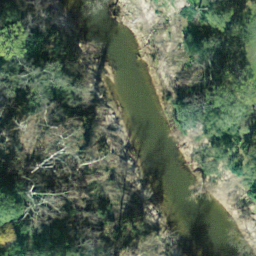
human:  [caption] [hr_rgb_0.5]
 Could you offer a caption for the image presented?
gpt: It is a river with a forest on both banks of the river .

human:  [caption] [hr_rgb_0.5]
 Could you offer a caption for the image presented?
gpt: Green plants flourish on both banks of the river .

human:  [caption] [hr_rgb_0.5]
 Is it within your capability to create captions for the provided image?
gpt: A river with a forest on both banks of the river .

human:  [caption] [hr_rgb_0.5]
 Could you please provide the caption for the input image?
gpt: Lots of green plants flourish on both banks of the river .

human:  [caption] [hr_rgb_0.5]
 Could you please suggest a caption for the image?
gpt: A river geso through a forest .